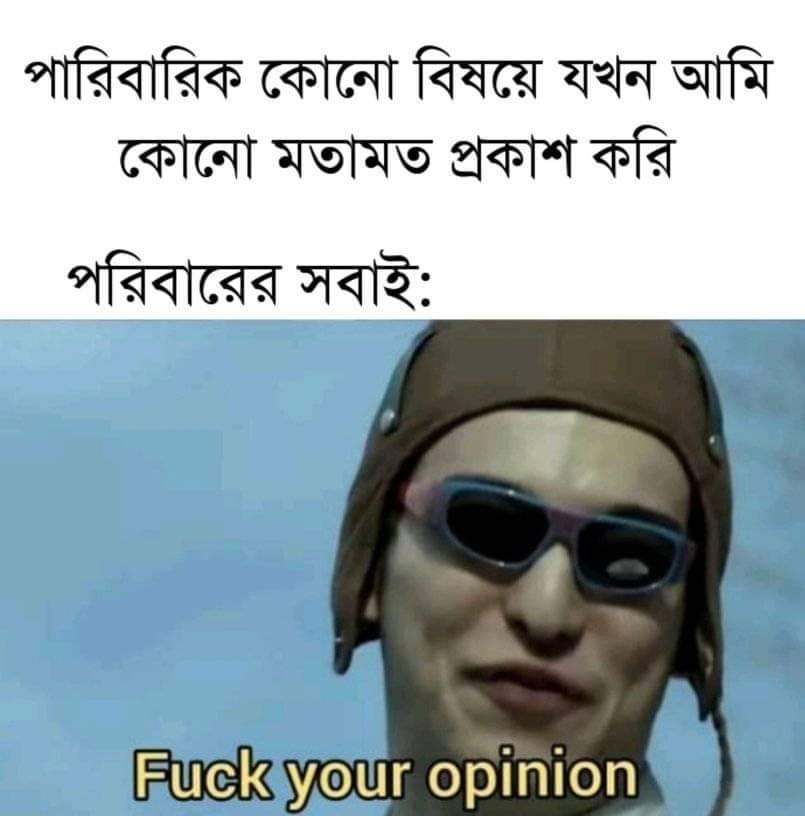
Caption: পারিবারিক কোনো বিষয়ে যখন আমি কোনো মতামত প্রকাশ করি      পরিবারের সবাইঃ Fuck your opinion
Label: non-hate